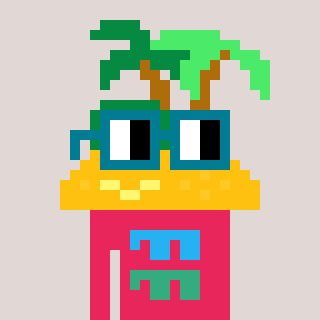
a pixel art character with square dark green glasses, a island-shaped head and a redpinkish-colored body on a warm background